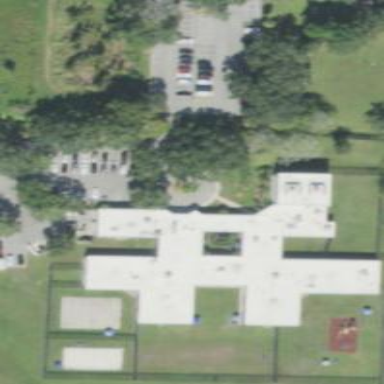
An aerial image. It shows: Hospital providing healthcare services.